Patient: sex M, age 32
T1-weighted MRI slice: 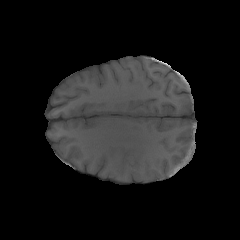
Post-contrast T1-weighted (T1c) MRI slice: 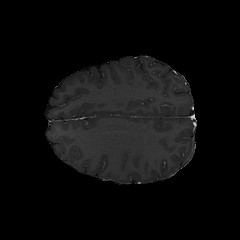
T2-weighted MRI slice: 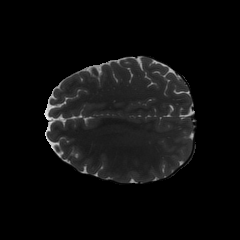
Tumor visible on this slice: no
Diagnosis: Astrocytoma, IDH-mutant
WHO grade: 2